Question: I have a csv file with many tweets. I trying to get two specifics texts and make a dataframe with this information: date, hashtag
'''
Created At,Text
Fri Jan 06 11:02:14 <PHONE>, #beta #betalab #mg Afiliada da Globo: Apresentador no AM e demitido apos criticar governador
'''
I would like to have this result:

Below is one of many ways i tried but no matter, the results isn't what i need.
'''
import os
os.chdir(r'C:\Users\Documents')
dataset = pd.read_csv('Tweets_Mg.csv', encoding='utf-8')
dataset.drop_duplicates(['Text'], inplace=True)
def Preprocessing(instancia):
stemmer = nltk.stem.RSLPStemmer()
instancia = re.sub(r"http\S+", "", instancia).lower().replace('?','').replace('!','').replace('.','').replace(';','').replace('-','').replace(':','').replace(')','')
#List of stopwords in portuguese language
stopwords = set(nltk.corpus.stopwords.words('portuguese'))
palavras = [stemmer.stem(i) for i in instancia.split() if not i in stopwords]
return (" ".join(palavras))
tweets = [Preprocessing(i) for i in dataset.Text]
def procurar_hashtags(tweet):
return re.findall('(#[A-Za-z]+[A-Za-z0-9-_]+)', tweet)
hashtag_list = [procurar_hashtags(i) for i in tweets]
def hashtag_top(hashtag_list):
hashtag_df = pd.DataFrame(hashtag_list)
hashtag_df = pd.concat([hashtag_df[0],hashtag_df[1],hashtag_df[2],
hashtag_df[3],hashtag_df[4],hashtag_df[5],
hashtag_df[6],hashtag_df[7],
hashtag_df[8]], ignore_index=True)
hashtag_df = hashtag_df.dropna()
hashtag_df = pd.DataFrame(hashtag_df)
hashags_unicas = hashtag_df[0].value_counts()
return hashags_unicas
hashtag_dataframe = hashtag_top(hashtag_list)
hashtag_dataframe[hashtag_dataframe>=25]
'''
'''
#timbet 193
#glob 119
#operacaobetalab 118
#sigodevolt 77
'''
I doing something wrong...
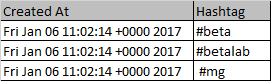
Answer: You can use this as a starting point:
'''
from itertools import product
from pathlib import Path
import csv
import re
hashtag = re.compile('(#\w+)')
csvfile = Path('/path/to/your/file.csv')
tags_by_date = []
for line in csv.reader(csvfile.open()):
tags = hashtag.findall(line[1])
if tags:
for date, tag in product(line[0], tags):
tags_by_date.append([date, tag])
'''
And here is a small proof of concept (far from a complete solution since you didn't take the time to elaborate your question in a better way):
'''
>>> line
['Fri Jan 06 11:02:14 <PHONE>', ' #beta #betalab #mg Afiliada da Globo: Apresentador no AM e demitido apos criticar governador']
>>> hashtag.findall(line[1])
['#beta', '#betalab', '#mg']
'''